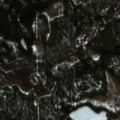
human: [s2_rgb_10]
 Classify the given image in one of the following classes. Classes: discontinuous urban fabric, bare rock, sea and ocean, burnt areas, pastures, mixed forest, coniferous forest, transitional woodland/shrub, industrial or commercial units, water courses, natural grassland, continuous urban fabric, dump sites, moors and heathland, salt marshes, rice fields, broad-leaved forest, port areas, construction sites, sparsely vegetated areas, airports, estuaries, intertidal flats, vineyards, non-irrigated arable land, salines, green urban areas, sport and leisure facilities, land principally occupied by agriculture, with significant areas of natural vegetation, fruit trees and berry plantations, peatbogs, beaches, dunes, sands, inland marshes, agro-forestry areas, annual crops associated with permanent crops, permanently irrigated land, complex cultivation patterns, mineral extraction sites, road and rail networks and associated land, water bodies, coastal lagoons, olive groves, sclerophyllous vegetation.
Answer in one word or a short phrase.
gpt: discontinuous urban fabric, coniferous forest, mixed forest, transitional woodland/shrub